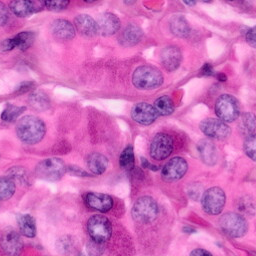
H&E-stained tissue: Pancreatic